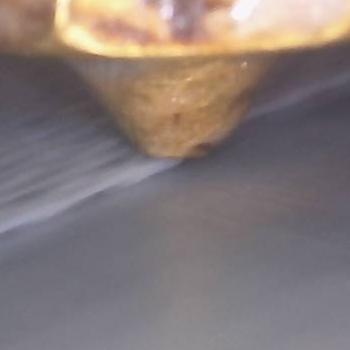
Flow rate: 39%